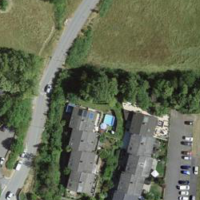
EUNIS habitat code: 55
Species observed at this site:
Anacamptis pyramidalis